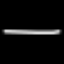
Label: line